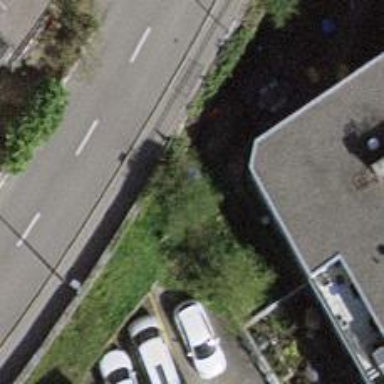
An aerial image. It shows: Retaining wall.